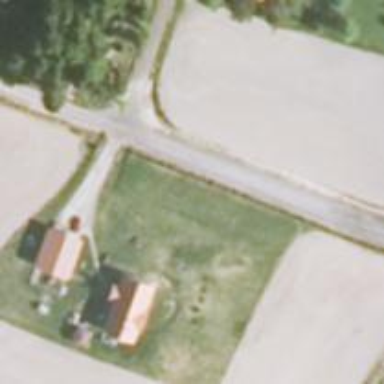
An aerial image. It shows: Shelter building.